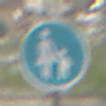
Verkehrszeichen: Gehweg
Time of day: Midday
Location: Roofed (Special)
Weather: Overcast
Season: NotSpecified
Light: Natural